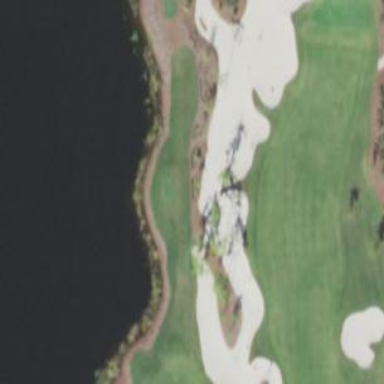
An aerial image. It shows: Golf bunker.